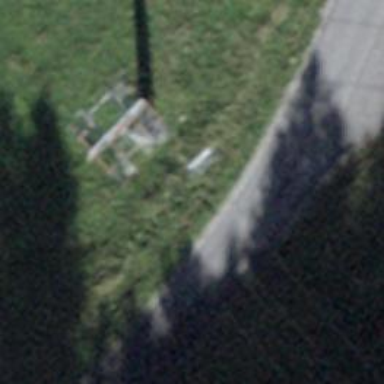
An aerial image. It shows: Pylon used for aerialway.